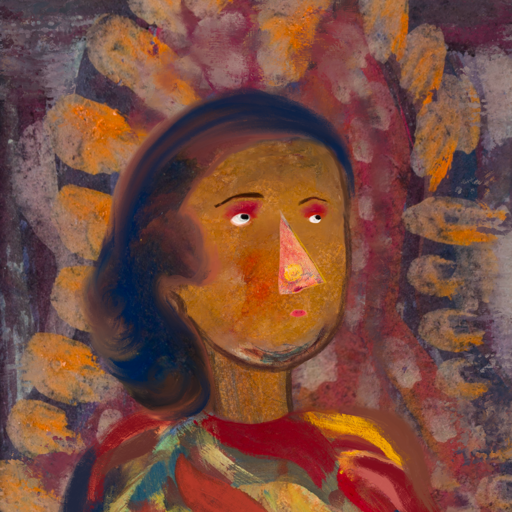
Background: Doll, Head And Neck Side: Pipe, Face Side: Irani, Bust: Mother_And_Son_Son, Hair Side: Mother_And_Son_Son, Head Accessory: Blank, Second Necklace: Blank, Necklace: Blank, Baby: Blank